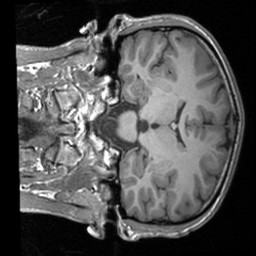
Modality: T1w
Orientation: coronal
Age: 22
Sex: male
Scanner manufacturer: siemens
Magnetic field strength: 3 T
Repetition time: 1.9 s
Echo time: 0.00226 s